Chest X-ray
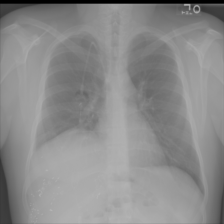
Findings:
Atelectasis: negative
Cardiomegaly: negative
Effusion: negative
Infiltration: negative
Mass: negative
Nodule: negative
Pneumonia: negative
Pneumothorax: negative
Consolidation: negative
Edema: negative
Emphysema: negative
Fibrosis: negative
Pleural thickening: negative
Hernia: negative